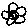
Label: flower